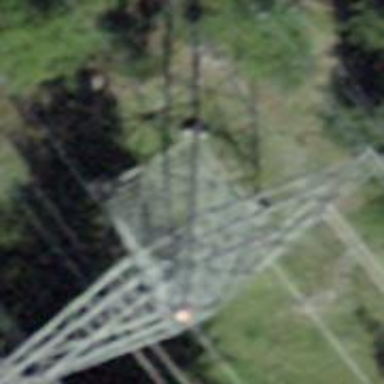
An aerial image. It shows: Towering power structure.